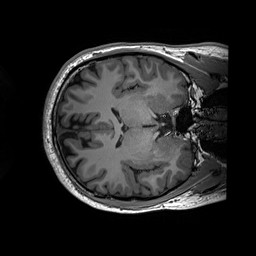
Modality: T1w
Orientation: axial
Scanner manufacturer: siemens
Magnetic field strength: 3 T
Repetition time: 2.2 s
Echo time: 0.00244 s